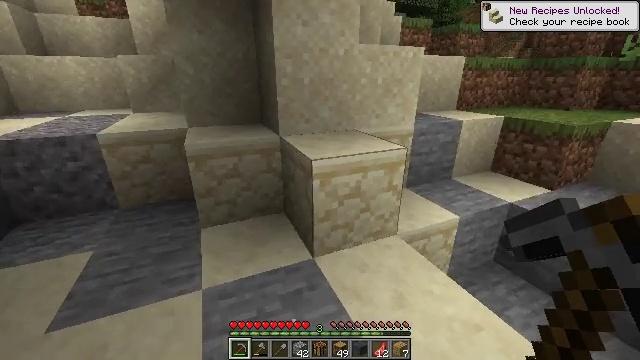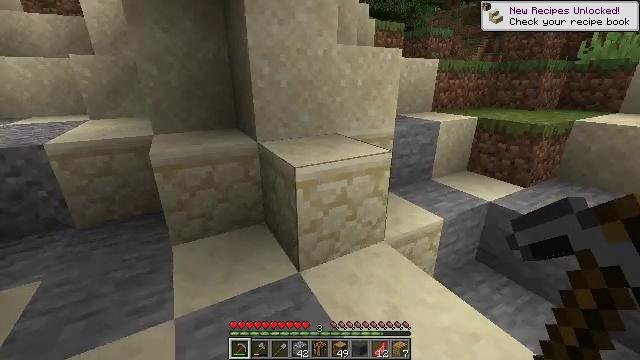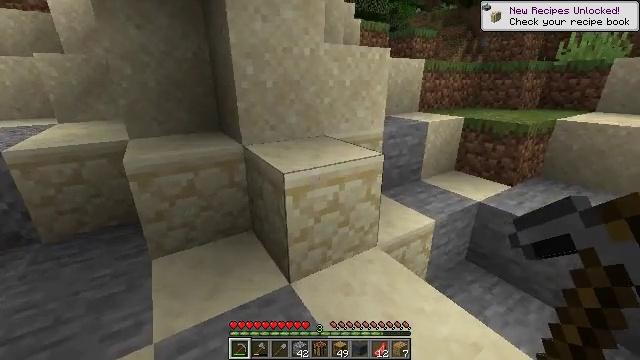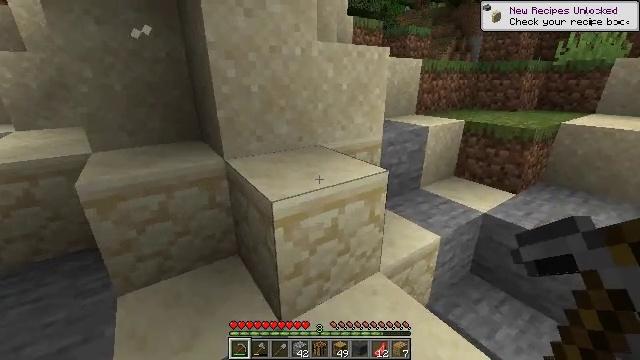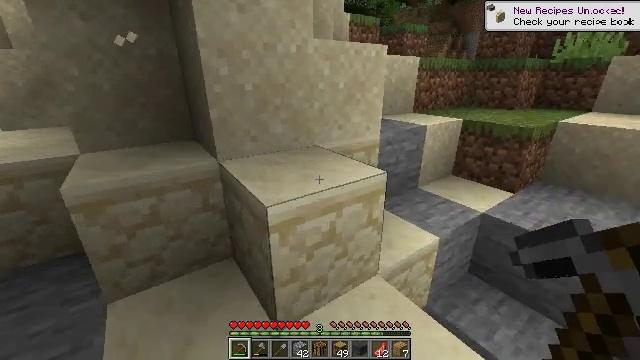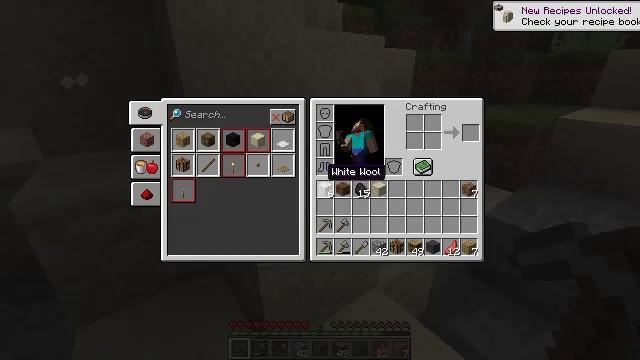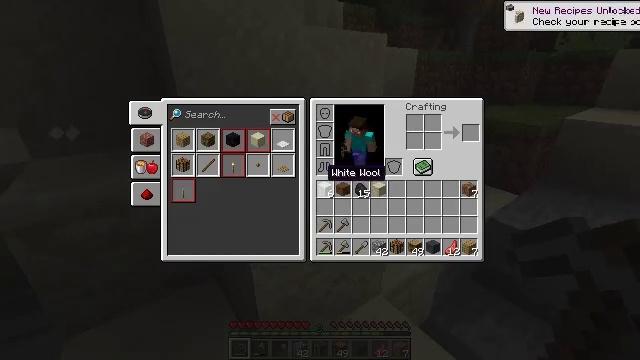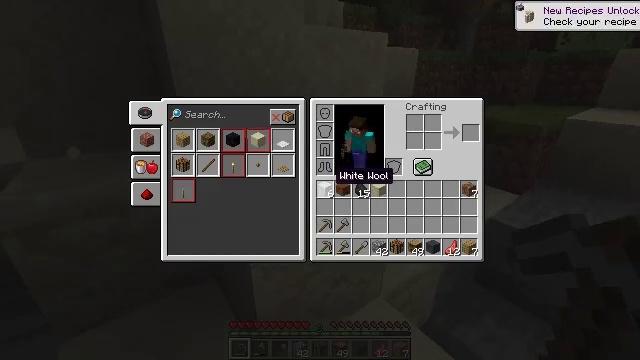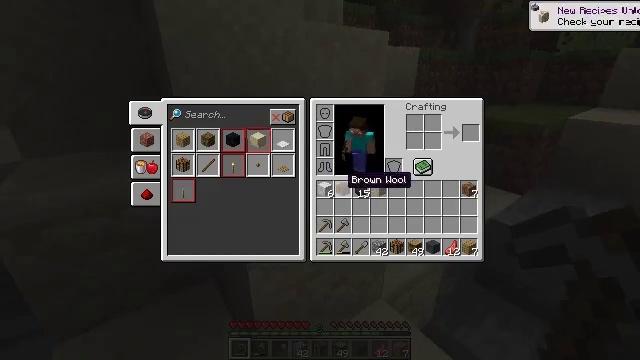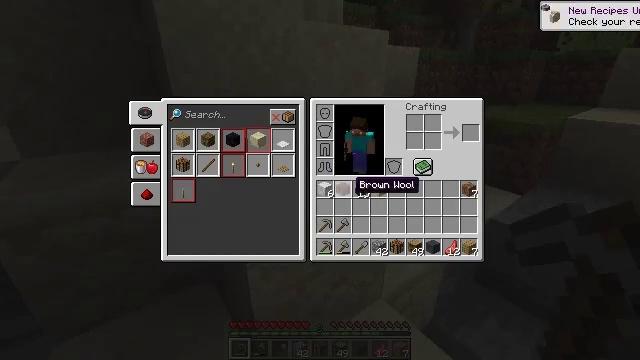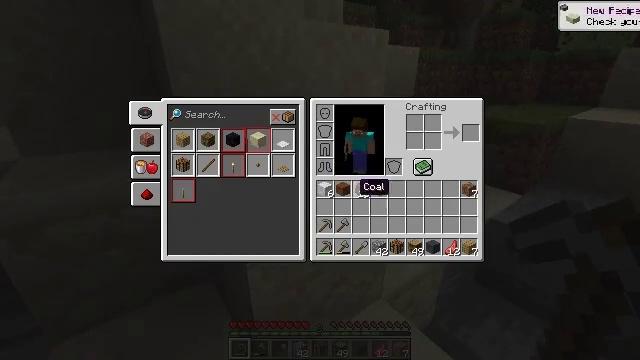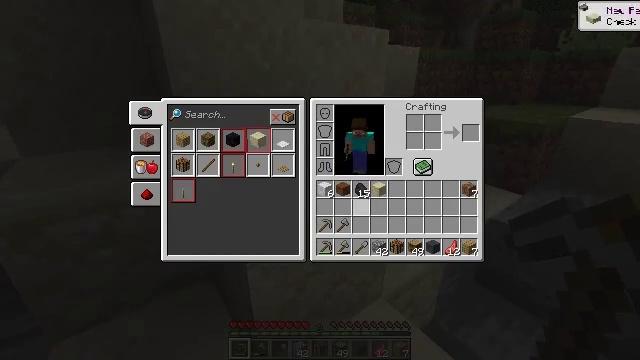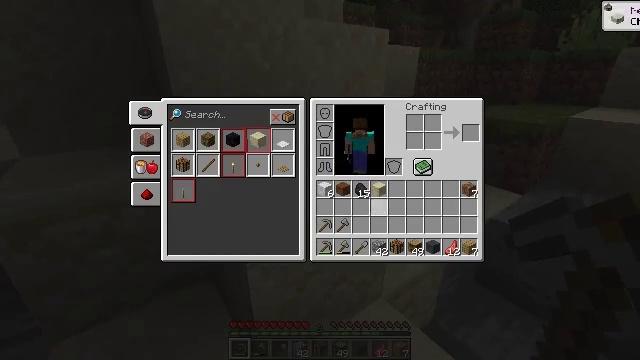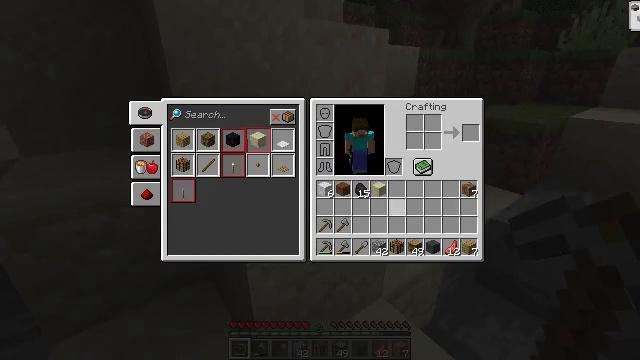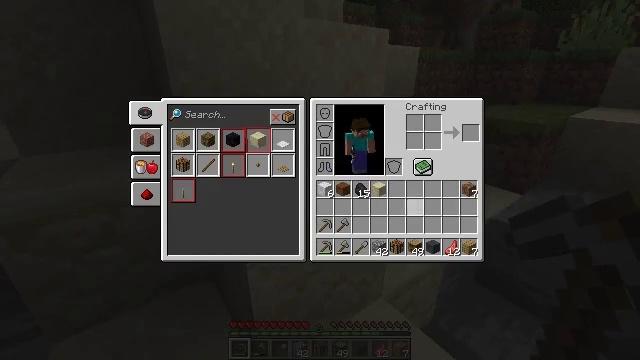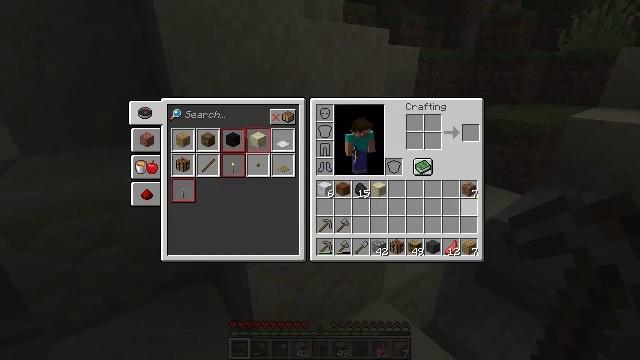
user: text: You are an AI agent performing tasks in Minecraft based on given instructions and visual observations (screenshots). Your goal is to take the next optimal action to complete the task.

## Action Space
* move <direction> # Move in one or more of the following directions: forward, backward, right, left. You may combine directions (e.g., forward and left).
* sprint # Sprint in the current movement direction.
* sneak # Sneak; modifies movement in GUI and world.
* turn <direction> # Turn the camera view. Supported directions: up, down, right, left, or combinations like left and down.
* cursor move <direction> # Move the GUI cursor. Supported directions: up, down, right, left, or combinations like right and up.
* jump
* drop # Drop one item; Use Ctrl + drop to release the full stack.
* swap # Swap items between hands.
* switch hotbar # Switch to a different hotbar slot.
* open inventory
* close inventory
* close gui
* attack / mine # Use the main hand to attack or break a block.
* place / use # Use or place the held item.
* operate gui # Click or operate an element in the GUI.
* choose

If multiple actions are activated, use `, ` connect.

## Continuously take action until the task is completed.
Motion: motion action
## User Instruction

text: Hunt a rabbit.
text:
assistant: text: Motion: move forward, turn right
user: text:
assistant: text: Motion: move forward, turn right
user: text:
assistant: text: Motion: move forward, turn right
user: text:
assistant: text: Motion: move forward
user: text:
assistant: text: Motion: turn right and down, open inventory
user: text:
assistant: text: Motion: open inventory
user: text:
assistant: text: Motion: cursor move right, open inventory
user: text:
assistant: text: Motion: cursor move right
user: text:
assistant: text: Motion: cursor move right
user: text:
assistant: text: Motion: no_op
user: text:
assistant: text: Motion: cursor move right
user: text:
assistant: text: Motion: cursor move right
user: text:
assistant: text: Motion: cursor move right
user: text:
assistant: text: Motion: cursor move right
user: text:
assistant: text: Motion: cursor move right
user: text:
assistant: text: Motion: no_op
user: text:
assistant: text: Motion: no_op
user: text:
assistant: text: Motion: no_op
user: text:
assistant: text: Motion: no_op
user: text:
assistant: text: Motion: no_op
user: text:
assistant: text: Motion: no_op
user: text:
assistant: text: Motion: no_op
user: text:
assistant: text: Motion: turn left
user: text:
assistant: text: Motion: no_op
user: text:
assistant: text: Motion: no_op
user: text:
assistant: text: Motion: turn left
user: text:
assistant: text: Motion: no_op
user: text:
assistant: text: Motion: no_op
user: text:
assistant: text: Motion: no_op
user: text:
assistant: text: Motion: move left, turn right